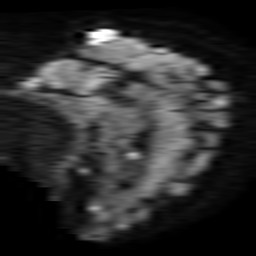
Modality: TRACE
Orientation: sagittal
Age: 56
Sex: male
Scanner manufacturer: philips
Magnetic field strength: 1.5 T
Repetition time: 3.393 s
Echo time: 0.06922 s